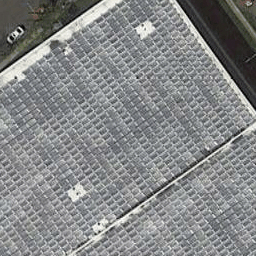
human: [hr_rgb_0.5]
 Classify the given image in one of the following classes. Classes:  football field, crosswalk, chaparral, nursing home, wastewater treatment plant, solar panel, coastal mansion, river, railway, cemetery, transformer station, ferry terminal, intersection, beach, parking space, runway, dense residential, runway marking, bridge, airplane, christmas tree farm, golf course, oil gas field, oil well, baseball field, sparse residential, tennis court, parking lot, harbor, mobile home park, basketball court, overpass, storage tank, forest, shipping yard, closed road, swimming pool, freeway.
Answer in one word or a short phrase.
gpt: solar panel